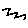
Label: zigzag